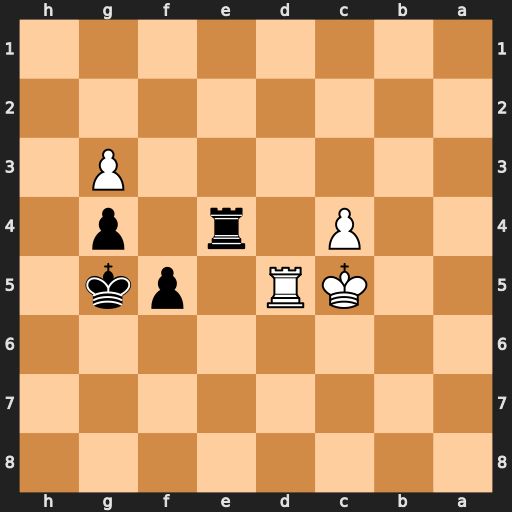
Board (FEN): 8/8/8/2KR1pk1/2P1r1p1/6P1/8/8
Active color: b
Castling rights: -
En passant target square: -
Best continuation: Re3 Rd2 Rxg3